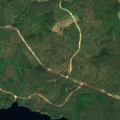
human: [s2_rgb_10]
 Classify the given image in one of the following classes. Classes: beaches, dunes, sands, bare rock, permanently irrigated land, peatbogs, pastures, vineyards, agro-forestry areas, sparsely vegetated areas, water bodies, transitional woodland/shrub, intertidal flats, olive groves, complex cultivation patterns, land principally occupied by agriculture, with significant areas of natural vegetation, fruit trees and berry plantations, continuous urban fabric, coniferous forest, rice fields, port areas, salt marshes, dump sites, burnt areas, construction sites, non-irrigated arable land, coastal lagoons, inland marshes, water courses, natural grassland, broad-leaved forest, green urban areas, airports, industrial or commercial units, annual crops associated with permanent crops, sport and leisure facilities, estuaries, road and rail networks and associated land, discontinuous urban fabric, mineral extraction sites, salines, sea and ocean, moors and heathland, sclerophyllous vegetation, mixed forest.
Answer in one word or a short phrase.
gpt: coniferous forest, water bodies